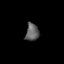
Tissue: lung
Cell type: Epithelial cells
Senescence score: 0.2197
Nuclear area (px): 231
Mean DAPI intensity: 94.844